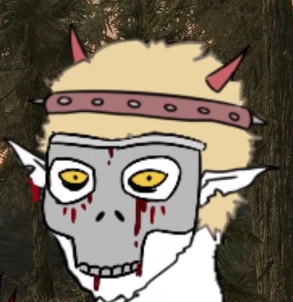
Label: 5_Wojak_with_Background